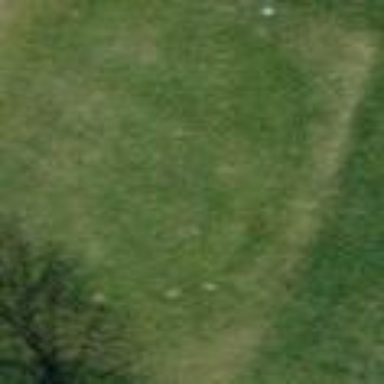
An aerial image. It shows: Grassy area designated as golf tee.